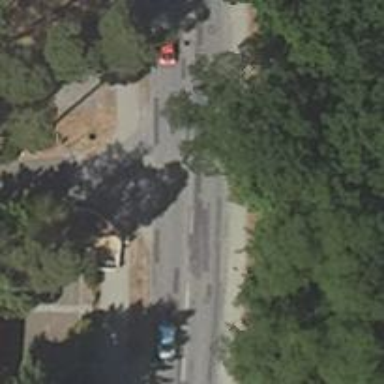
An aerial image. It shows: Secondary road with asphalt surface and residential abutters. Both sides of the road have sidewalks.